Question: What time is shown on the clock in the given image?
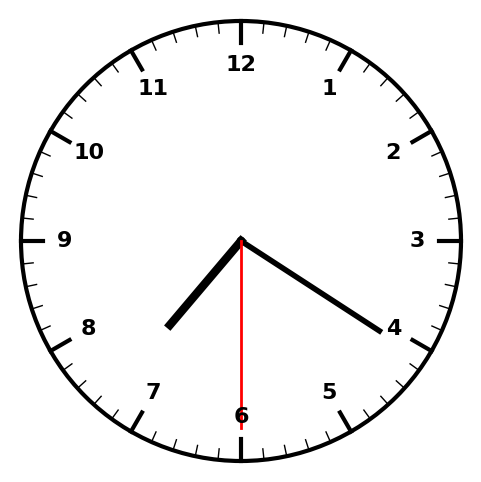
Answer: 07:20:30